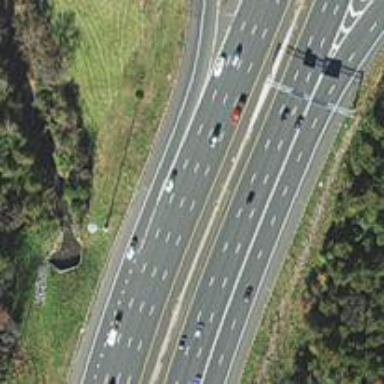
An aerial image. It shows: Asphalt motorway.